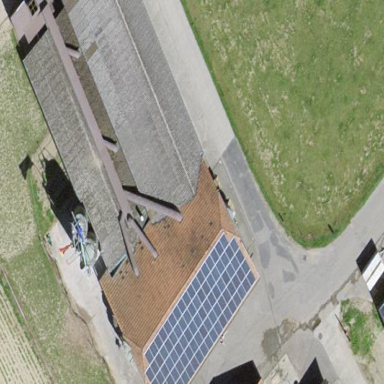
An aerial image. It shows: Solar power generator using photovoltaic method with solar photovoltaic panel types.